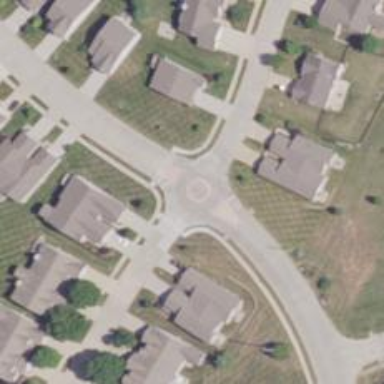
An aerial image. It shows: Mini roundabout on the road.